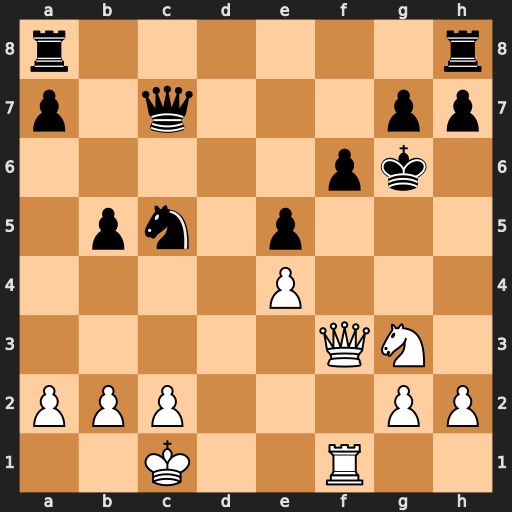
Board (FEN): r6r/p1q3pp/5pk1/1pn1p3/4P3/5QN1/PPP3PP/2K2R2
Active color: w
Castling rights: -
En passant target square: -
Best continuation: Qh5#